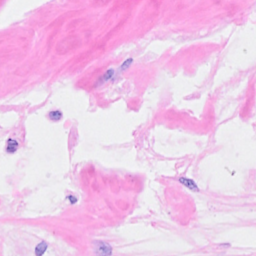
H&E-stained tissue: Breast